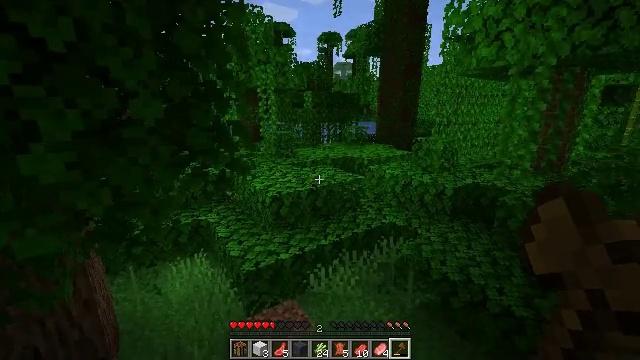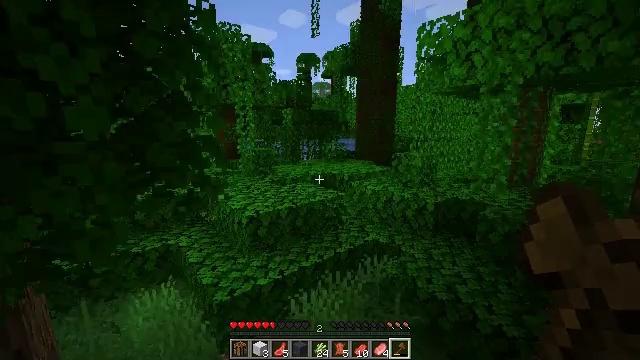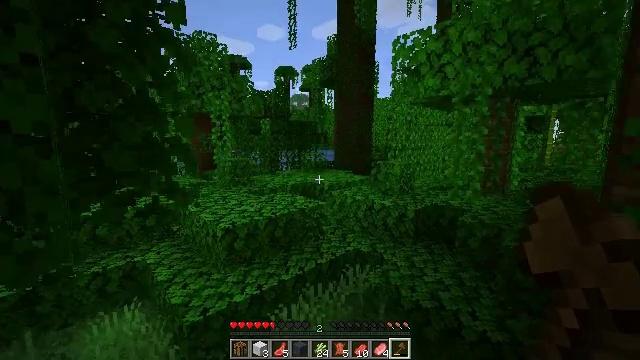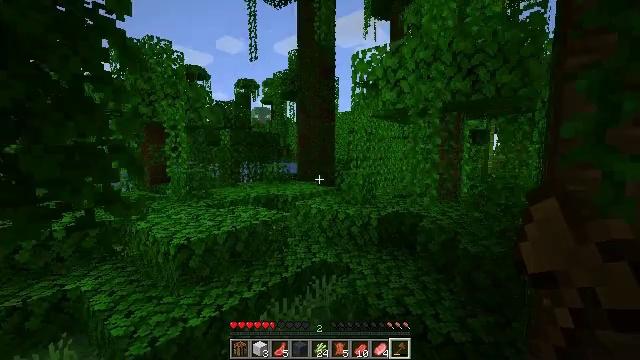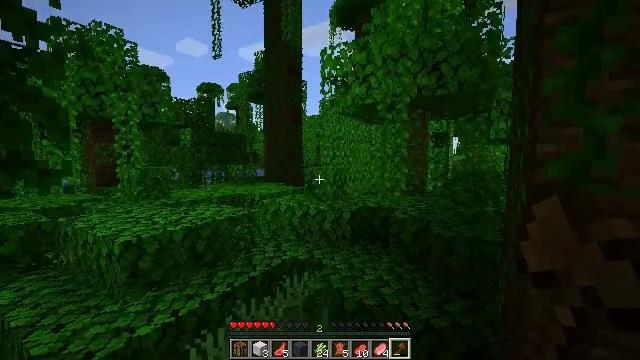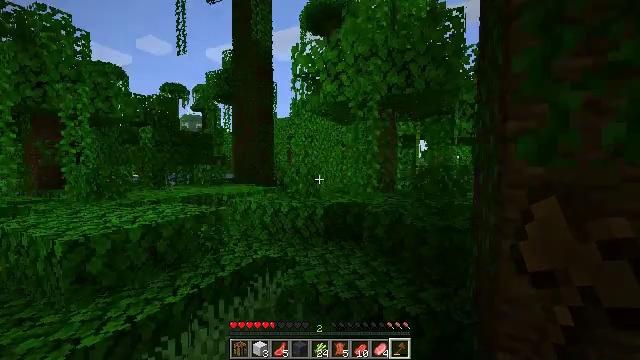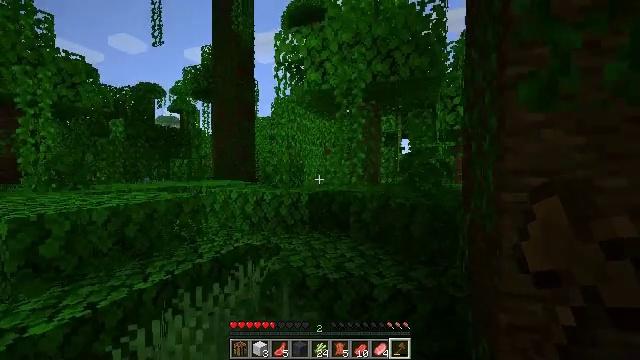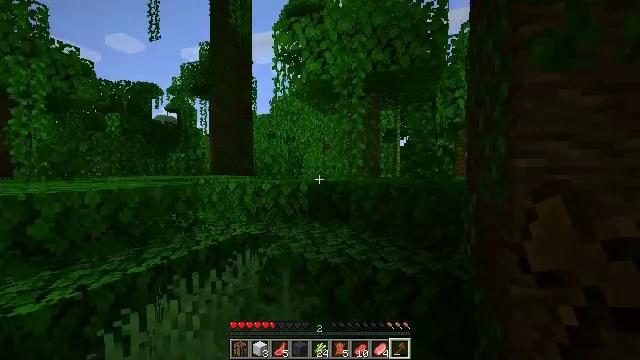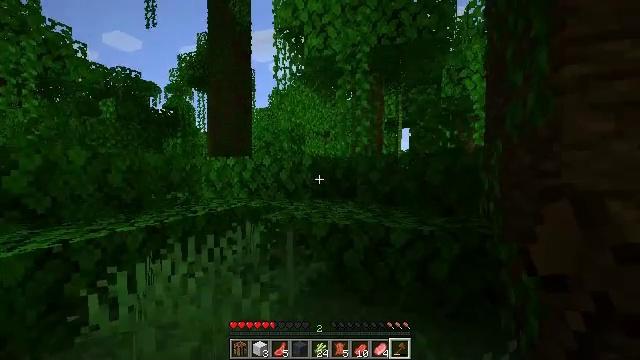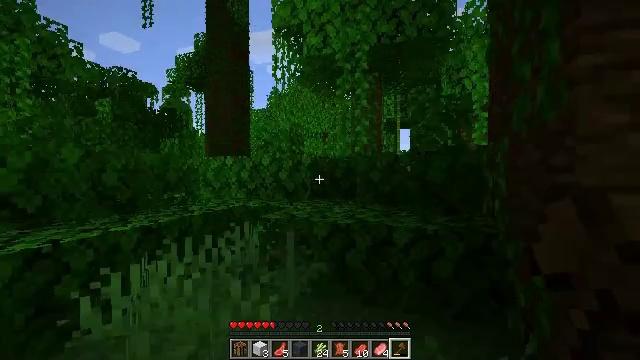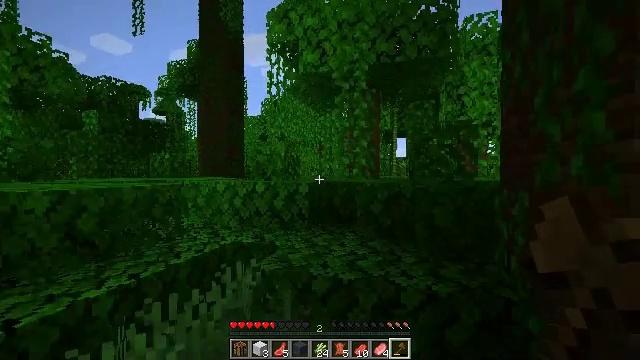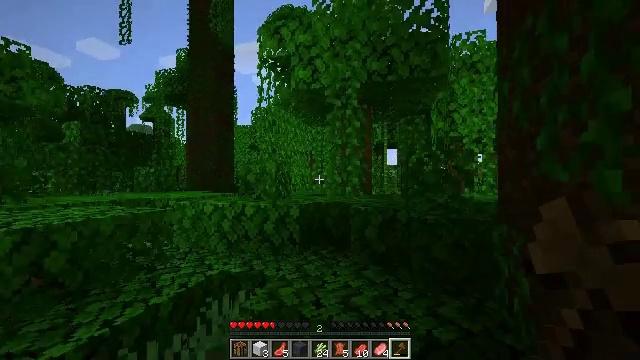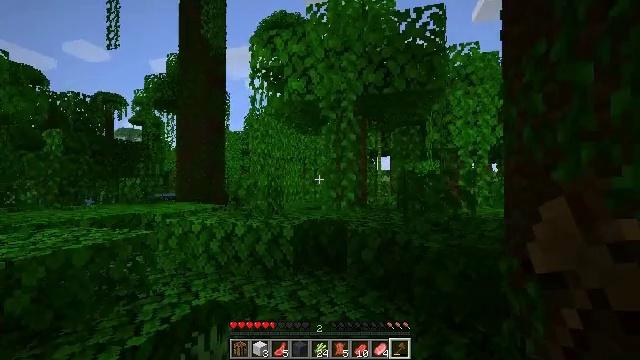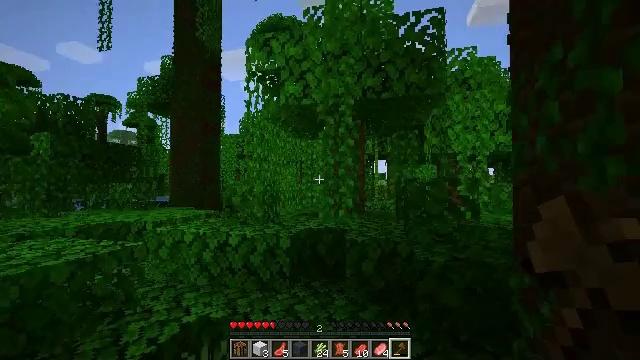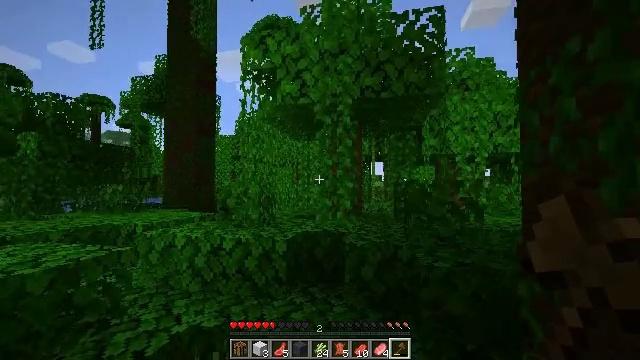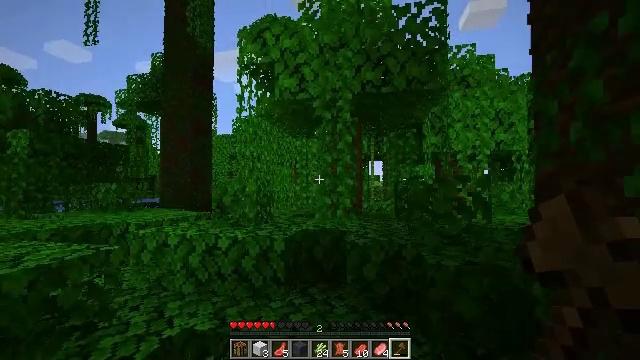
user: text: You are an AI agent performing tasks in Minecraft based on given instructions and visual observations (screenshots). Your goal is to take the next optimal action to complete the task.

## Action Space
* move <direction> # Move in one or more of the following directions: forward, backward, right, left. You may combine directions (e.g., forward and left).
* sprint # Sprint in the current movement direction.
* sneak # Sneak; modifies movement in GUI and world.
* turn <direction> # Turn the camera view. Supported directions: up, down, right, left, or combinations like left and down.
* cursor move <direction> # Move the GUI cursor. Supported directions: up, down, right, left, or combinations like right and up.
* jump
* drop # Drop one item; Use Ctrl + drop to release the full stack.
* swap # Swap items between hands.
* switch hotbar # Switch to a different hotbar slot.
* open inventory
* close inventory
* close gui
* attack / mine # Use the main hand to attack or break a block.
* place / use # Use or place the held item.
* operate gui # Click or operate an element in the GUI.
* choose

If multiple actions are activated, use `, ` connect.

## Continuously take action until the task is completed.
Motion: motion action
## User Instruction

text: Break the bamboo stalk.
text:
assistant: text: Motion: move forward, turn right and up, jump
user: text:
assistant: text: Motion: move forward, sprint, turn right and up, jump
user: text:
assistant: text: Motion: move forward, sprint, turn right and up, jump
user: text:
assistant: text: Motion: move forward, sprint, turn right and up, jump
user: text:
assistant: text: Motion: move forward, sprint, turn right and up, jump
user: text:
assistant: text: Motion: move forward, sprint, turn right, jump
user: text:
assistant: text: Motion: move forward, jump
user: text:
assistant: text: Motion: move forward, jump
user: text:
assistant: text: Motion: move forward, jump
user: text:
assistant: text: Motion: move forward, turn right, jump
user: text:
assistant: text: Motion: move forward, sprint, turn right and up, jump
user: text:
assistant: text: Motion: move forward, sprint, turn right, jump
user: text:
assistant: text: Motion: move forward, sprint, jump
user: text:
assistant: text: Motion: move forward, sprint, jump
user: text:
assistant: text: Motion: move forward, jump
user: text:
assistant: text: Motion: move forward, jump
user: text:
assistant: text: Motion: move forward, jump
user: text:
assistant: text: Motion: move forward, jump
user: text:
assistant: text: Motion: move forward, sprint, jump
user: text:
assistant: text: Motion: move forward, sprint, jump
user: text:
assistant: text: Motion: move forward, sprint, jump
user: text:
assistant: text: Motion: move forward, sprint, jump
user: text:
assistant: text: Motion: move forward, sprint, turn right, jump
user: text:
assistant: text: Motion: move forward, jump
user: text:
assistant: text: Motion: move forward, jump
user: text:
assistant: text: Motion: move forward, jump
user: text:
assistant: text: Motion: move forward, jump
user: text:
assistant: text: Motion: move forward, jump
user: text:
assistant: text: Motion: move forward, jump
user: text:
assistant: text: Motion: move forward, sprint, turn left, jump